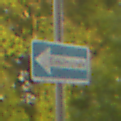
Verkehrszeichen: EinbahnstrasseLinksweisend
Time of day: SunriseSunset
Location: Outdoor (RoadRail)
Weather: Clear
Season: NotSpecified
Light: Natural